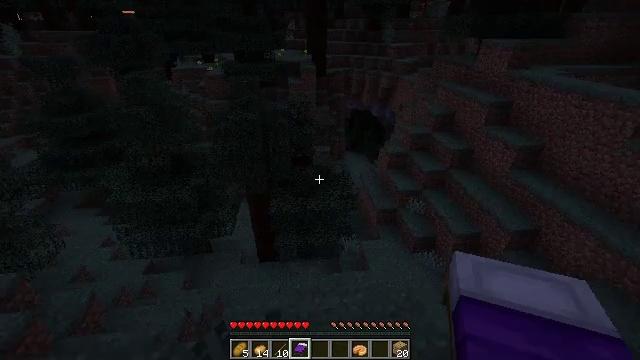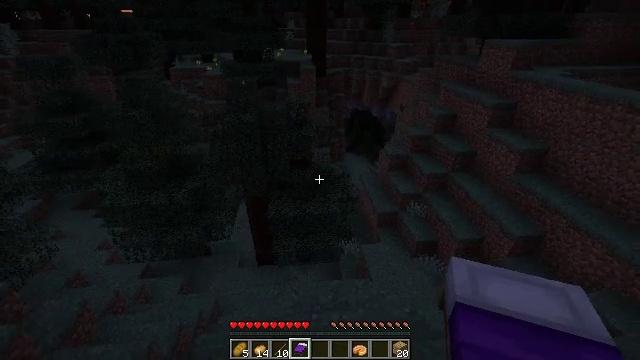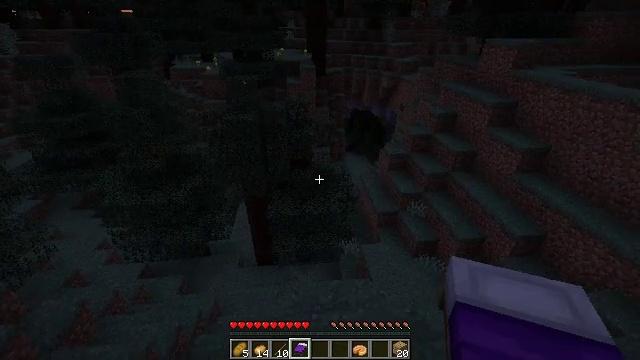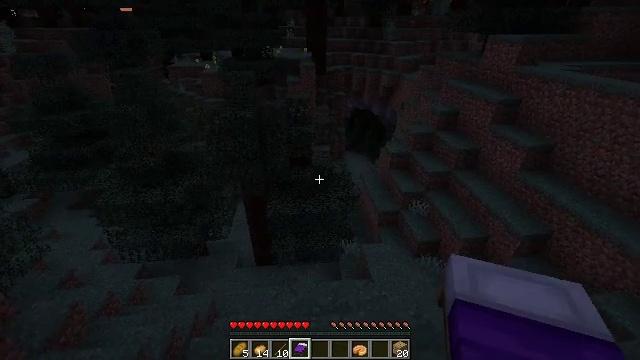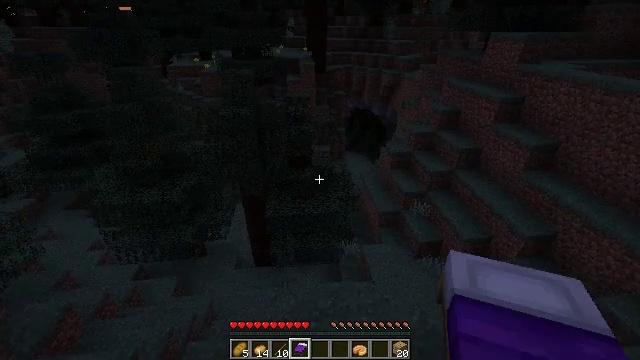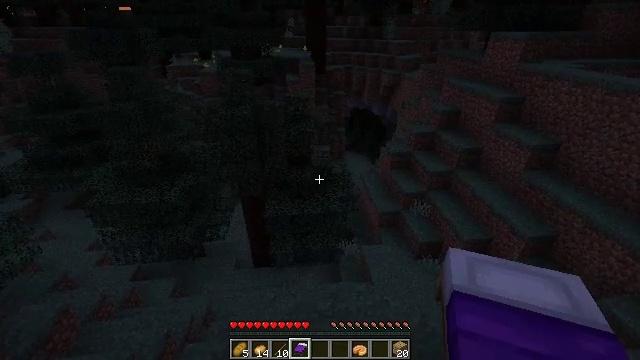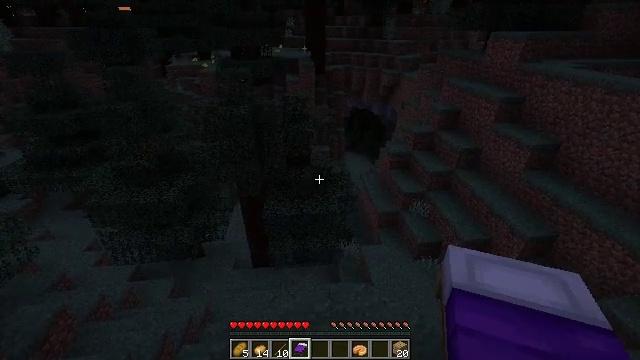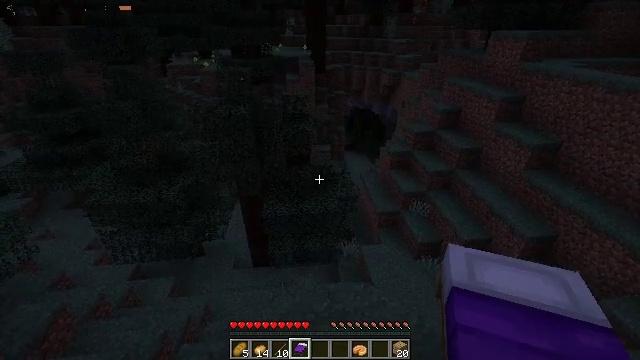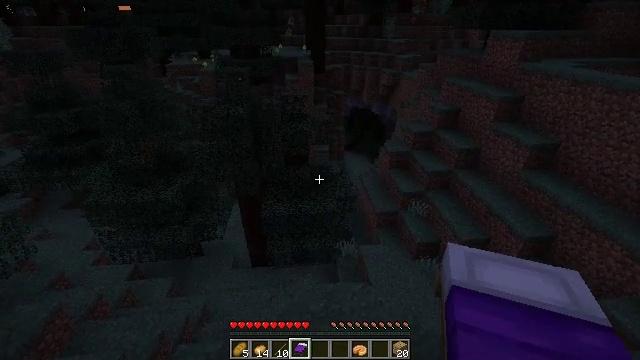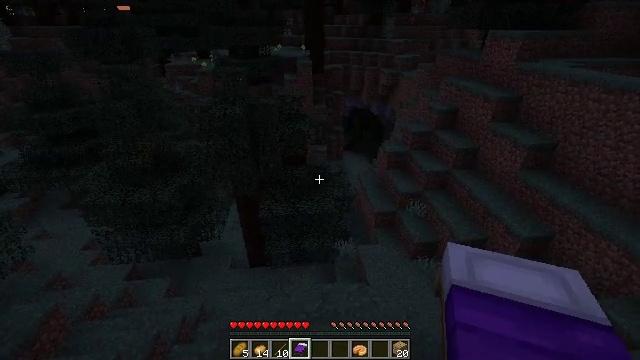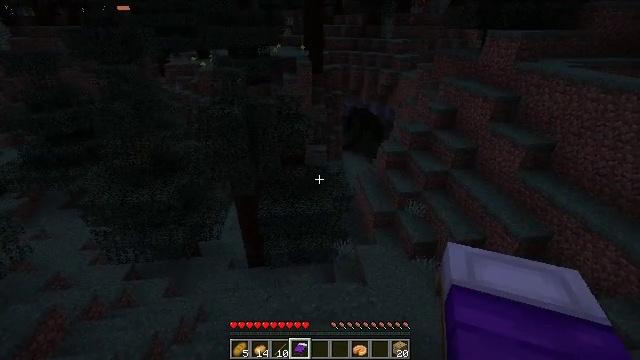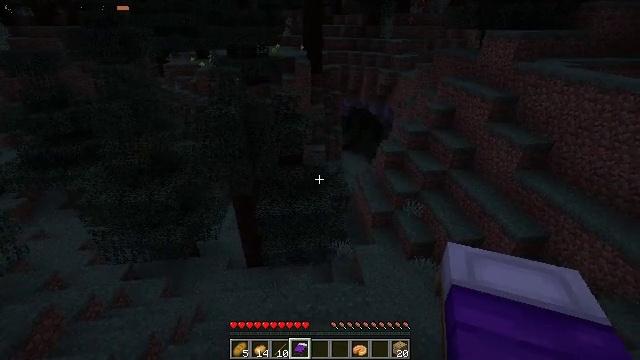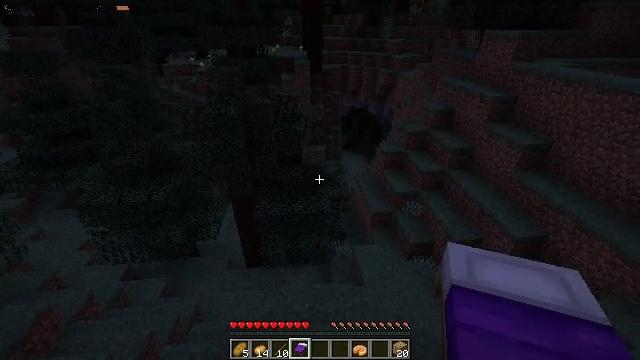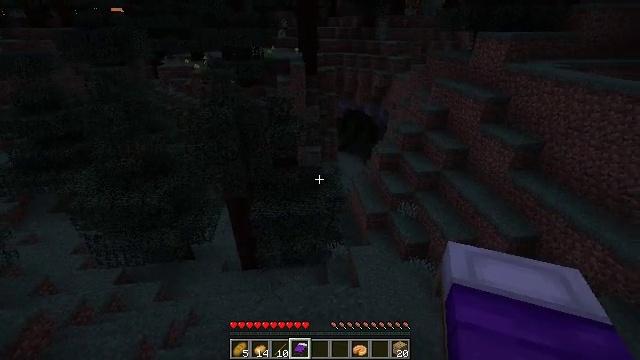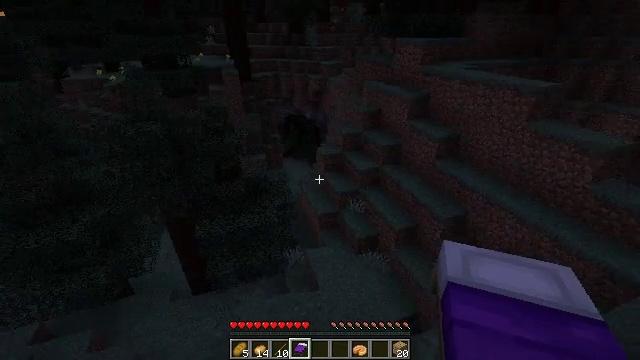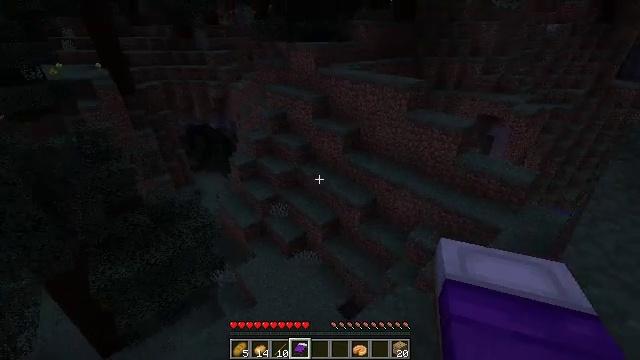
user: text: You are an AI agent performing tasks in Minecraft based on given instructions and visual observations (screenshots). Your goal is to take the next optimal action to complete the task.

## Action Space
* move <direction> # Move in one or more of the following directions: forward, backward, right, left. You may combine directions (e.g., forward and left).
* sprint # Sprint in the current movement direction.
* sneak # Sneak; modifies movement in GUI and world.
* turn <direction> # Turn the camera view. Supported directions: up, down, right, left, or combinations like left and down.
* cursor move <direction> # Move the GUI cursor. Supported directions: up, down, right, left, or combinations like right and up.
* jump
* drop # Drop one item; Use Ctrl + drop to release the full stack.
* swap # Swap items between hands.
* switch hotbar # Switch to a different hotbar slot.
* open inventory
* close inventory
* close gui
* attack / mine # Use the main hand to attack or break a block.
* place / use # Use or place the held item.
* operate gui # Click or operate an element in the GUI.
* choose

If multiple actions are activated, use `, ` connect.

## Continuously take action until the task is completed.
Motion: motion action
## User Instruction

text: Break the sweet berry bush to collect berries.
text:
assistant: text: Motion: move forward, sneak
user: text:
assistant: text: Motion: move forward, sneak
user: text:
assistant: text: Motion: move forward, sneak
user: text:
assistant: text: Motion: move forward, sneak
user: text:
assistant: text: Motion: move right, sneak
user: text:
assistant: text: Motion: move right, sneak
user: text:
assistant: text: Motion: move right, sneak
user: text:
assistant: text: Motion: move right, sneak
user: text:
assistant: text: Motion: move right, sneak
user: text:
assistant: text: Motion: move right, sneak
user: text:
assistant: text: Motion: move right, sneak
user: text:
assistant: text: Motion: move right, sneak
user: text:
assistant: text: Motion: move right
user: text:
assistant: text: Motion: move right, turn right
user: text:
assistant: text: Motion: move right, turn right
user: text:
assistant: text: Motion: move right, turn right and down
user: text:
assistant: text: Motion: move right
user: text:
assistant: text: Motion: move forward and move right, turn left
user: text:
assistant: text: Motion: move forward
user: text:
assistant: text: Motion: no_op
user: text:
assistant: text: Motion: no_op
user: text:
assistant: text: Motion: no_op
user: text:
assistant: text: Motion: no_op
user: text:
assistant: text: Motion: no_op
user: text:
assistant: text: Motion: no_op
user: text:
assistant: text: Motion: no_op
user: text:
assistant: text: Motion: no_op
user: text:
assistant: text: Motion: no_op
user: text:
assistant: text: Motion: no_op
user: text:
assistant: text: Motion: no_op